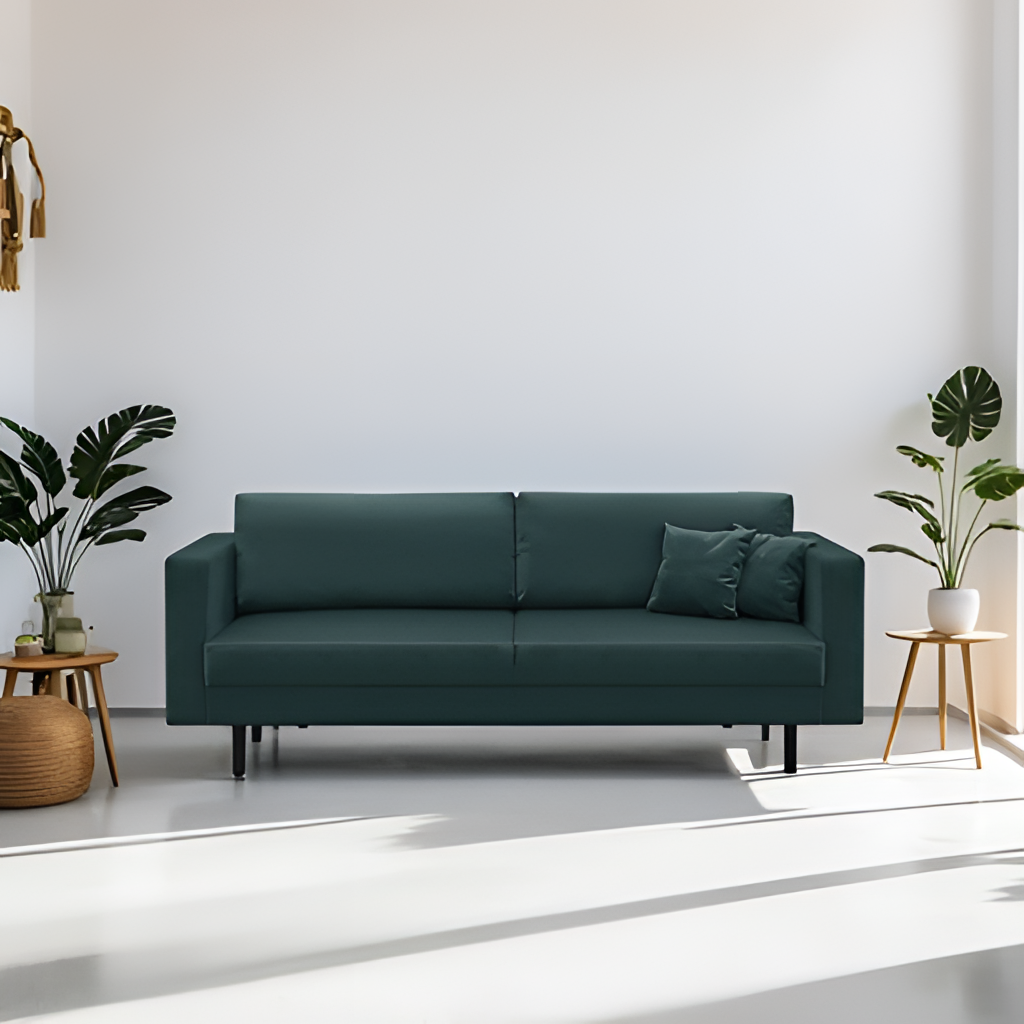
fabric sofa, living room, minimalist, concrete flooring, with polished pattern, white paint wallpaper, with solid pattern